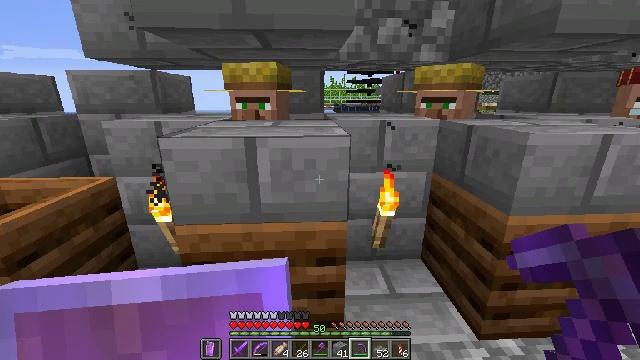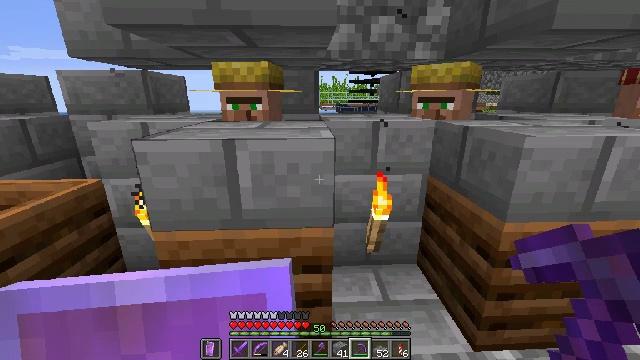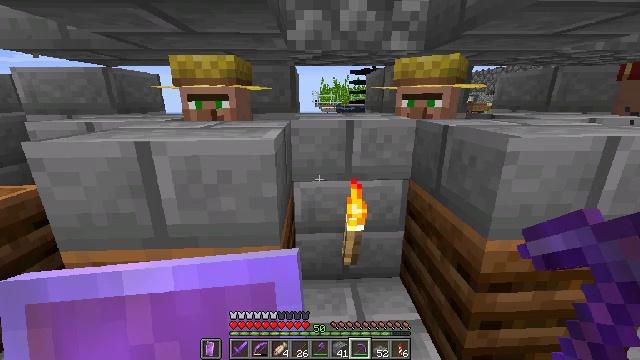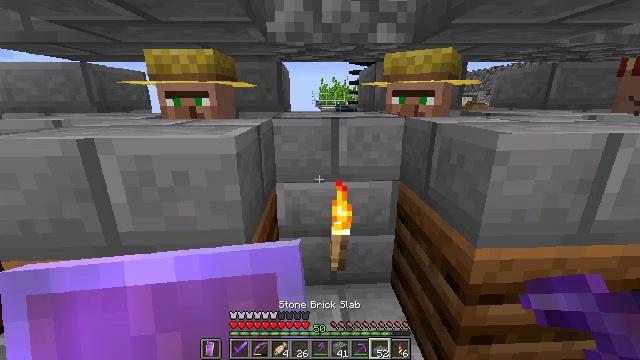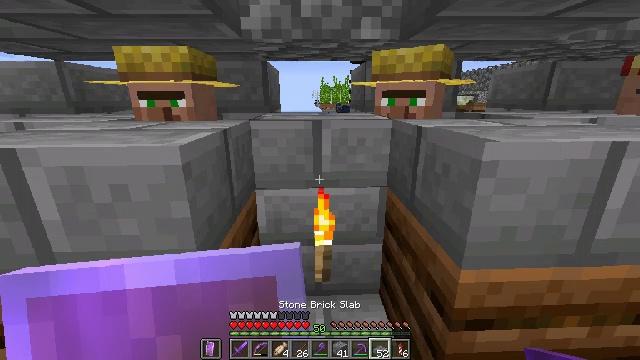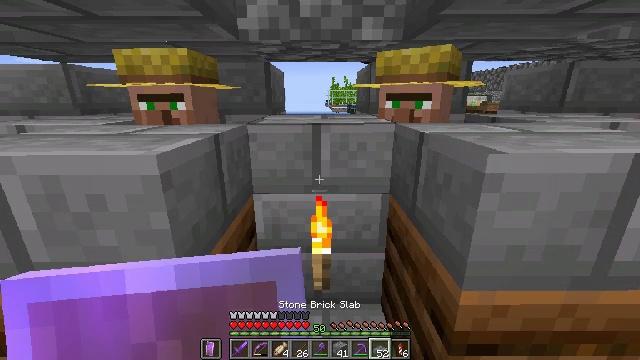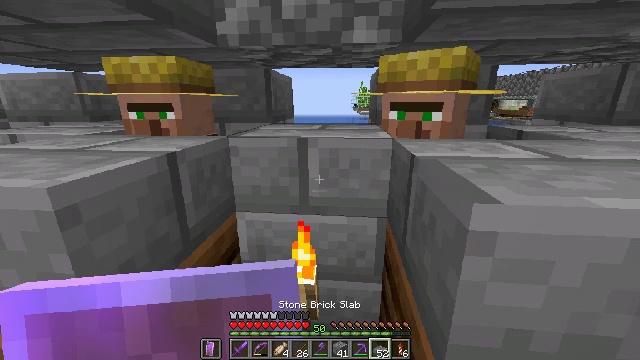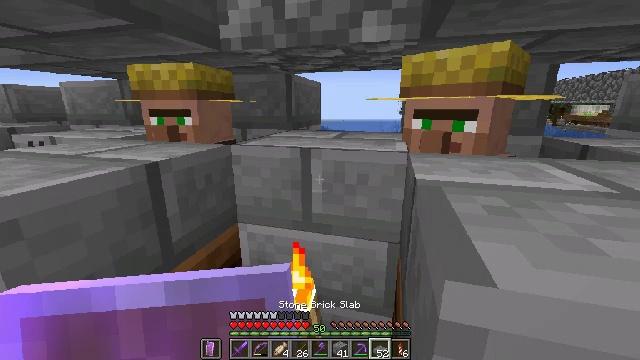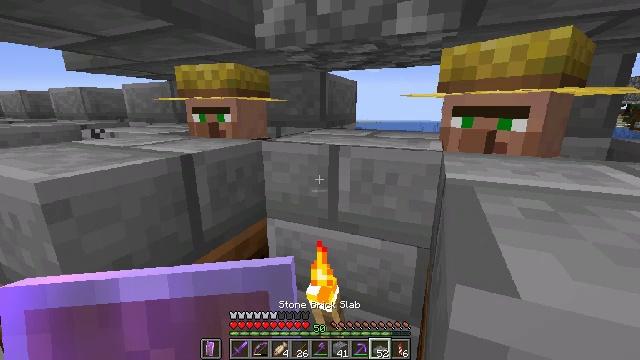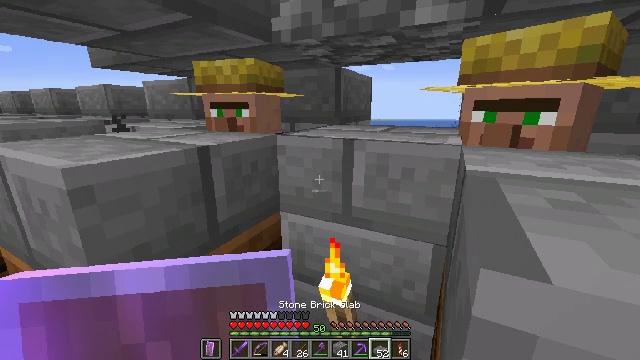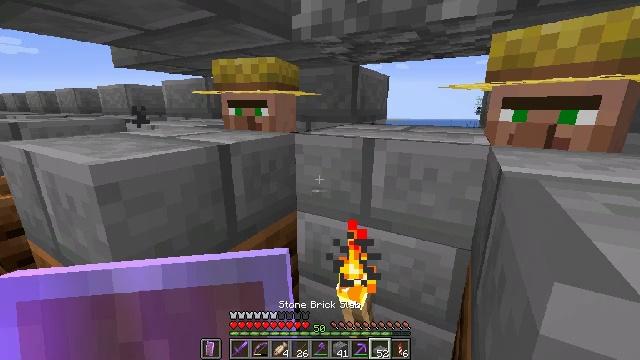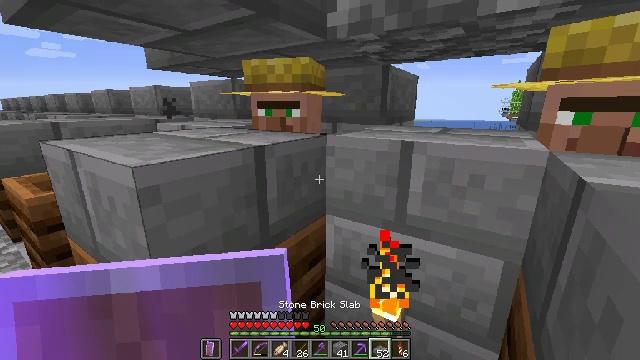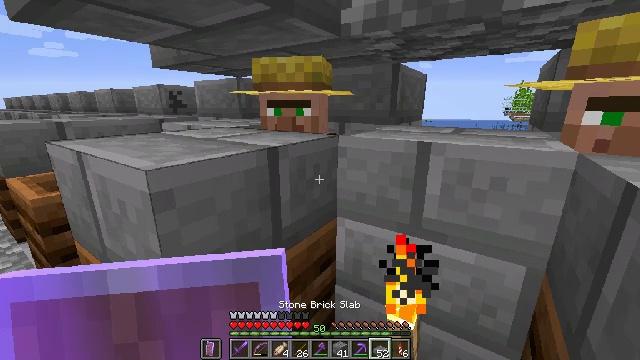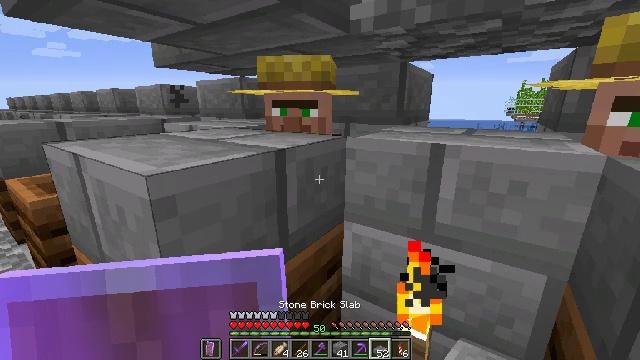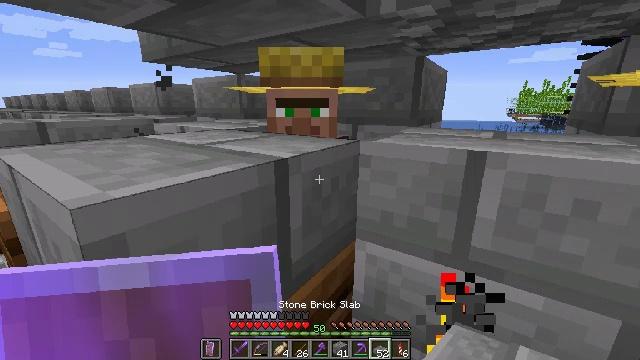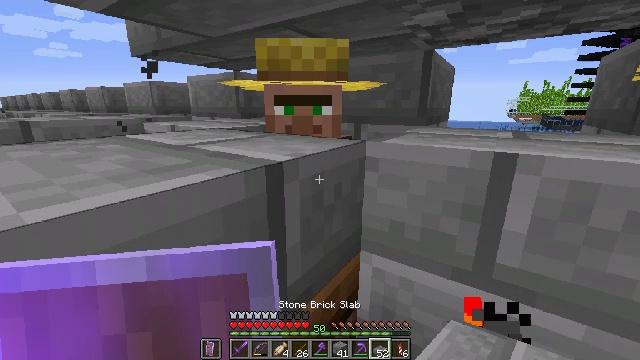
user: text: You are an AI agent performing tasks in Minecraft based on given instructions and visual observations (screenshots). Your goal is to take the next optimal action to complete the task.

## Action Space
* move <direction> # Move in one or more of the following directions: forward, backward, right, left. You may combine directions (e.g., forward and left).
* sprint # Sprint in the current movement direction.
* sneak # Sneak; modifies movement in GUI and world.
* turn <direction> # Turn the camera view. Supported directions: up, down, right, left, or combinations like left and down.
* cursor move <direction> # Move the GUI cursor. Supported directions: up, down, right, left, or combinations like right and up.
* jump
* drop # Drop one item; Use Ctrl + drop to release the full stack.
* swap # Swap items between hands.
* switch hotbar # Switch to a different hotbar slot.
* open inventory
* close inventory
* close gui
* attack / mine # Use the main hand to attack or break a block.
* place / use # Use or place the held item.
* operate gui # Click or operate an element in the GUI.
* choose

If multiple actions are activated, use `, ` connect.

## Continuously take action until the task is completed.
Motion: motion action
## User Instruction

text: Break the composter to recycle it.
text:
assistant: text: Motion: move forward and move right
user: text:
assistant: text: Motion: move forward and move right
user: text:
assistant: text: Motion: move forward and move right
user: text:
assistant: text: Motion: move forward and move right
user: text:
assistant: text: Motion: move forward and move right, turn left
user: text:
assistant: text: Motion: move forward and move right, turn left
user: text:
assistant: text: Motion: move forward and move right, turn left
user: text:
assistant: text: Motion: move forward, turn left
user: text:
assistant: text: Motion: move forward, turn left
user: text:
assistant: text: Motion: move forward, turn left
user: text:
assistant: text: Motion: move forward, turn left
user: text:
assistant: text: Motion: move forward
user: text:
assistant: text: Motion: move forward
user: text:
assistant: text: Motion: move forward
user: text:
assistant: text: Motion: move forward
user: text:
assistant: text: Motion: move forward
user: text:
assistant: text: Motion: move forward
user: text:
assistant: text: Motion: move forward
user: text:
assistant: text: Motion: move forward
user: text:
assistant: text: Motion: move forward and move right, turn left
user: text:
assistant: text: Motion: move forward and move right, turn left and up
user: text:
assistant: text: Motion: move forward and move right, turn left and up
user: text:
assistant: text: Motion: turn left and up
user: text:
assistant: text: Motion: no_op
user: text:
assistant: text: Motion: turn right
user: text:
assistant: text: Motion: turn right
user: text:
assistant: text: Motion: turn right
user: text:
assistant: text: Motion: no_op
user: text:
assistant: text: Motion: no_op
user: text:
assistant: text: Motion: turn right